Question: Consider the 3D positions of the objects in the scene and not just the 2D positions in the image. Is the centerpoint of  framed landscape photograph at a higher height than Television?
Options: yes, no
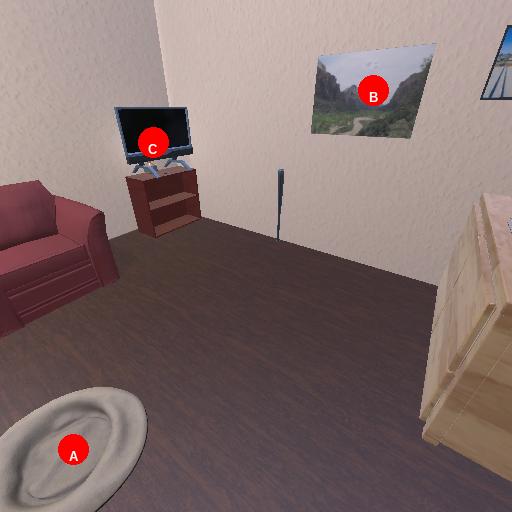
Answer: yes